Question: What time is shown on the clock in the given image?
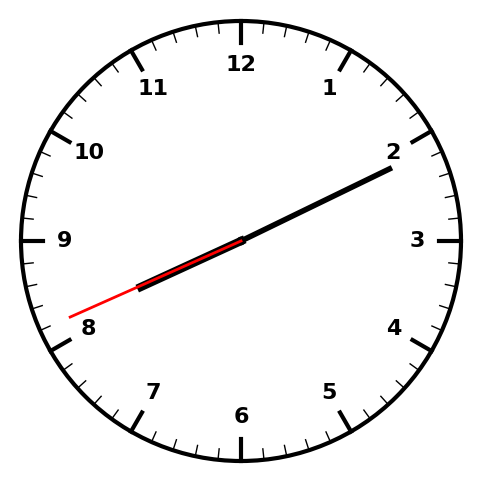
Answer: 08:10:41